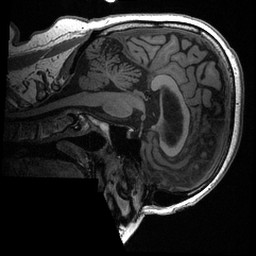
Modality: T1w
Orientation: sagittal
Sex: male
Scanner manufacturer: ge
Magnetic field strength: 3 T
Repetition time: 0.0064 s
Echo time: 0.00281 s